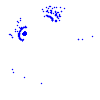
Particle: electron